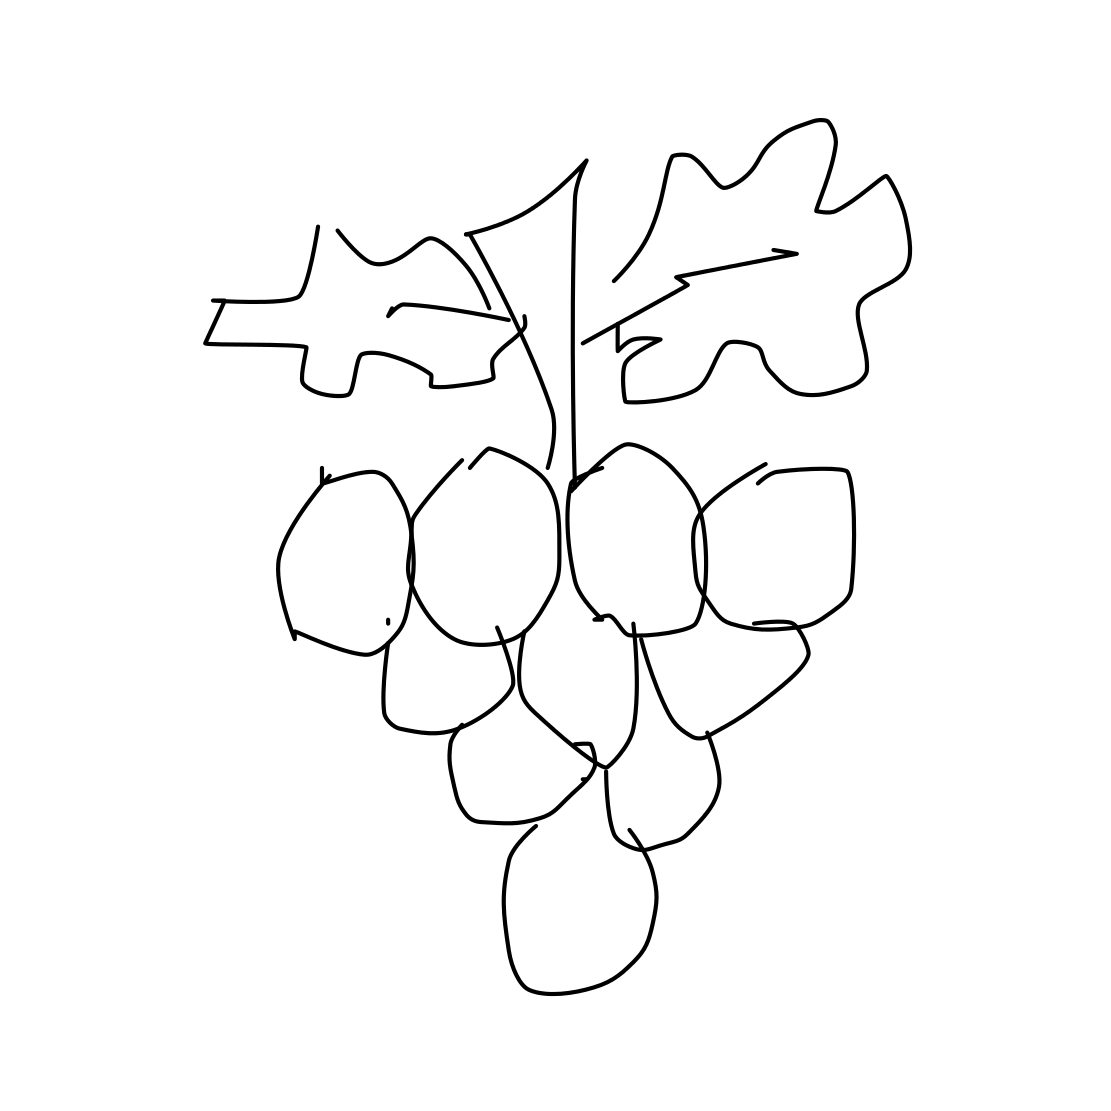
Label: grapes